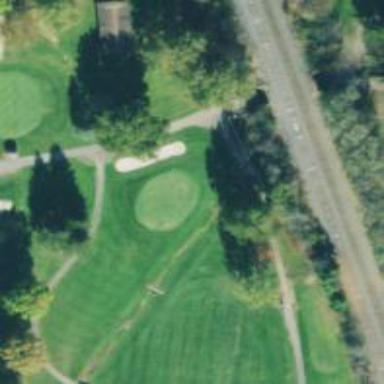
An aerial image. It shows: Path used for both walking and golf.